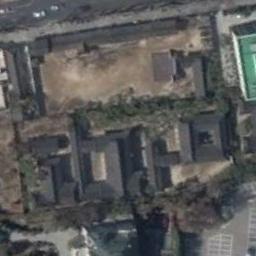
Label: palace